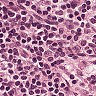
Metastatic tissue present: no